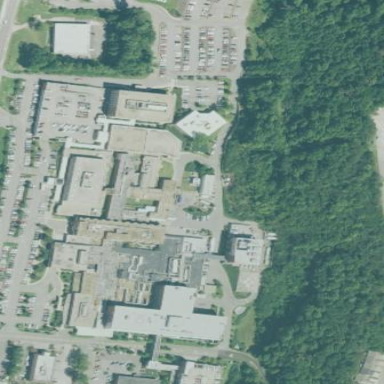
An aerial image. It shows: Hospital providing healthcare services.